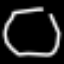
Label: octagon